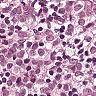
Metastatic tissue present: yes